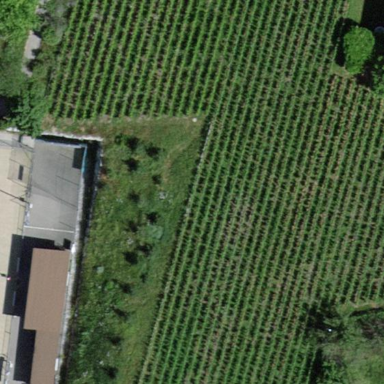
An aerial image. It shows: Vineyard with grape crops.